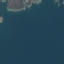
Land use / land cover: SeaLake